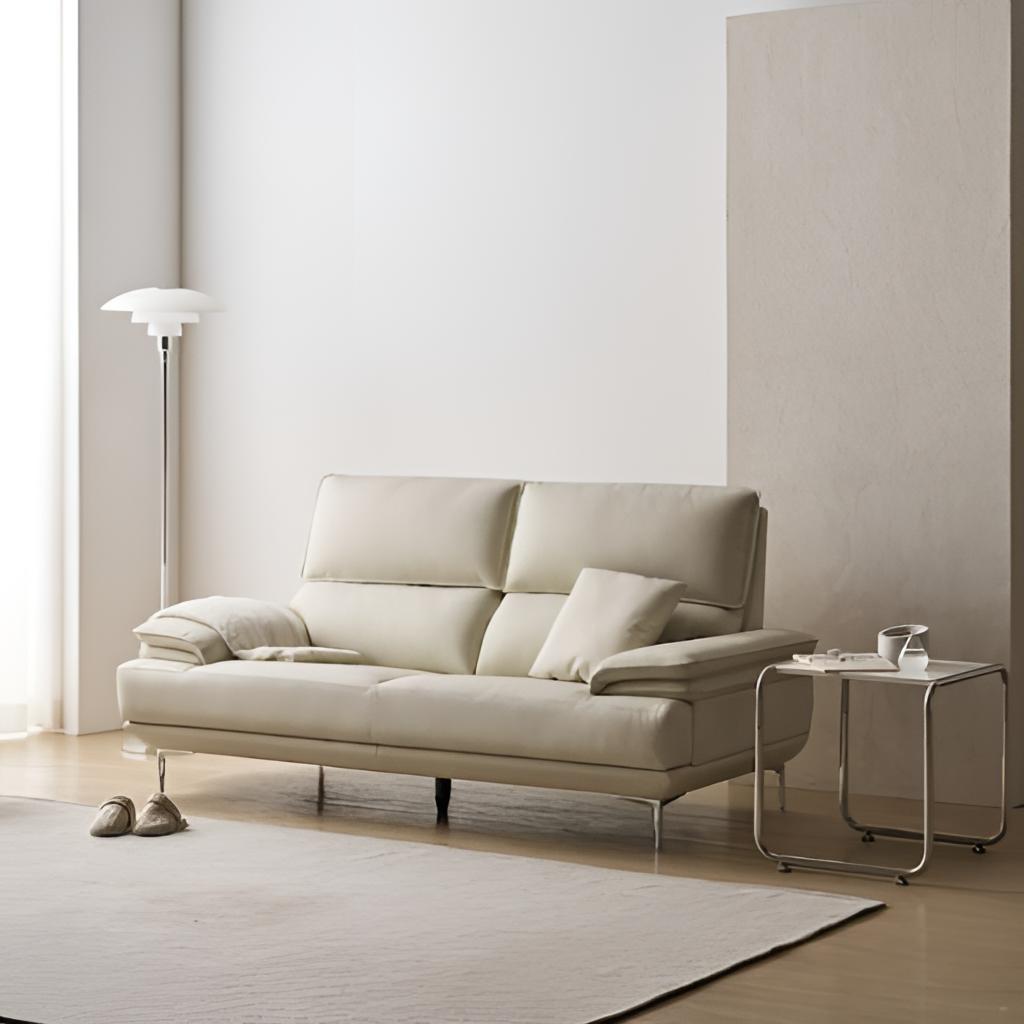
leather sofa, living room, paint wallpaper, with solid pattern, brown wood flooring, with plank pattern, minimalist